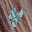
Label: 4